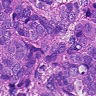
Metastatic tissue present: yes